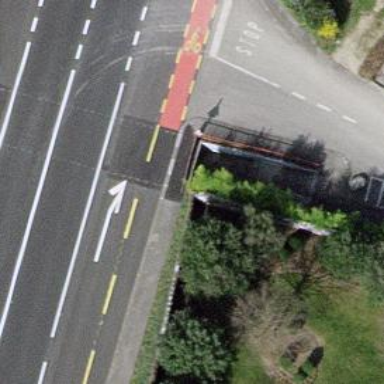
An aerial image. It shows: Road with steps.